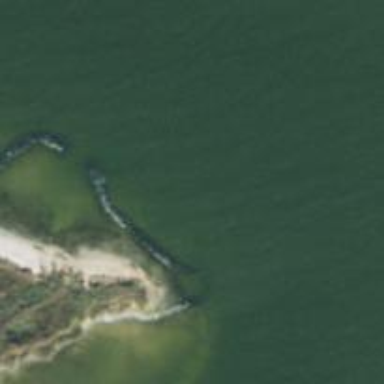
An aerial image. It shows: Breakwater structure.